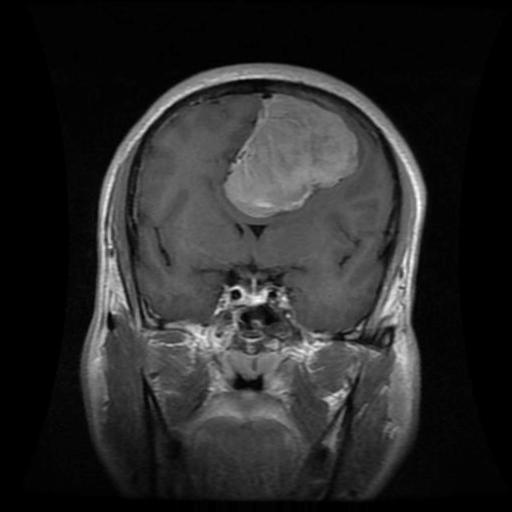
Label: meningioma